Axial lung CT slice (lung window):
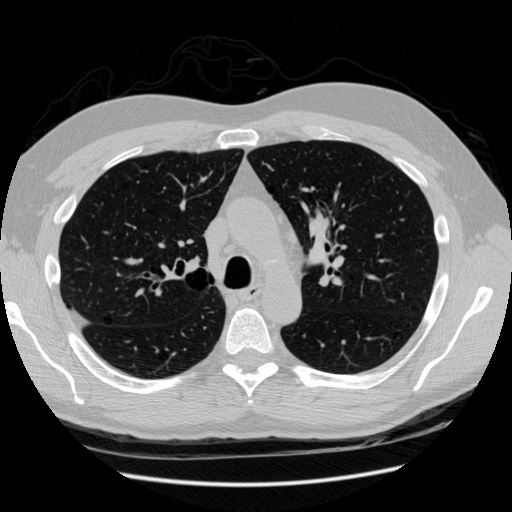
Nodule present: no